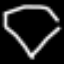
Label: diamond